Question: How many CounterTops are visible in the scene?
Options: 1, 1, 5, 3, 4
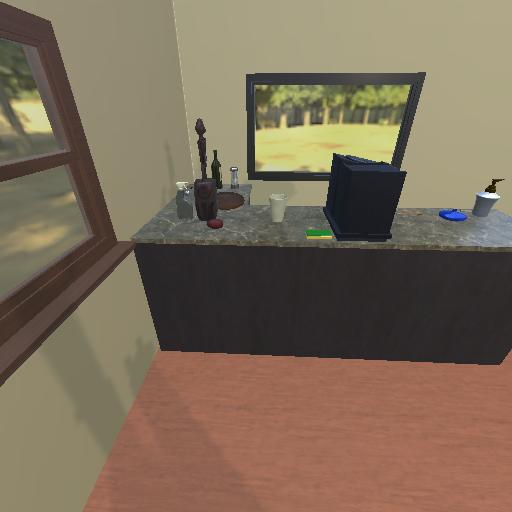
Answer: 1